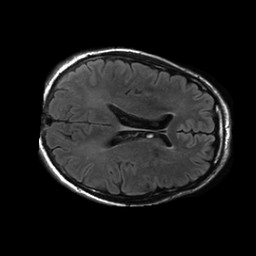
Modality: FLAIR
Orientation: axial
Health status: ill
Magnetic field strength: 3 T